Question: I am creating vehicle like this on the image:

As you can see, there is:
1) main vehicle body (Red rectangle)
2) wheels
3) vehicles arm (black rectangle)
Arm is connected with vehicles main body using Revolute joint in shown anchor center point, this arm can be moved up and down (with following angle limits) so as you can see it can move in 90 degrees only.
My question is, I am moving this arm by applying angular impulse, it works, I can move arm, but it keeps falling down to the default position. I am struggling how to "disable" joint, so arm can be moved only using my controller so its not affected by gravity, so player can move arm slightly up for example and arm should stay in this position, instead of falling down.
Any help would be great, thanks.
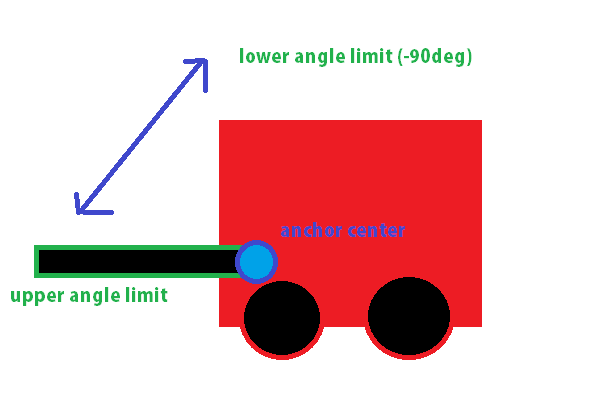
Answer: The best way to disable gravity impact is to set 'gravityScale' to zero at b2BodyDef. But this parameter appeared only in last versions of Box2D, and, maybe, there is no such thing in your java port
Anyway, your idea with gravity isn't so good I think. It is not physic, not realistic and you can find some related troubles because of this. For example, what if some another force, except gravity, will impact the arm? It will cause all the same problem.
In my opinion, better way to make the arm - use motor of revolute joint. Some tutorial you can find <URL> in section "Revolute joint motor". You can enable/disable motor and change its speed run-time to simulate vehicle logic. In addition, it may be useful also change run-time upper/lower limits of the joint, to prevent arm moving when no action preformed. Another way to achieve this - set motor speed to zero, that will transform motor into some kind of friction force.